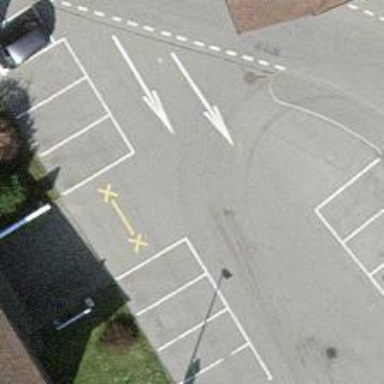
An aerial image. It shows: Road serving as parking aisle.